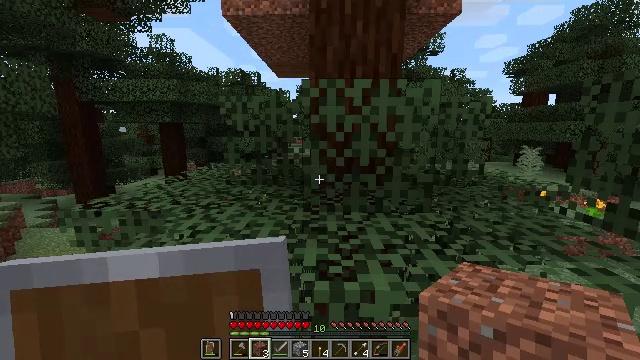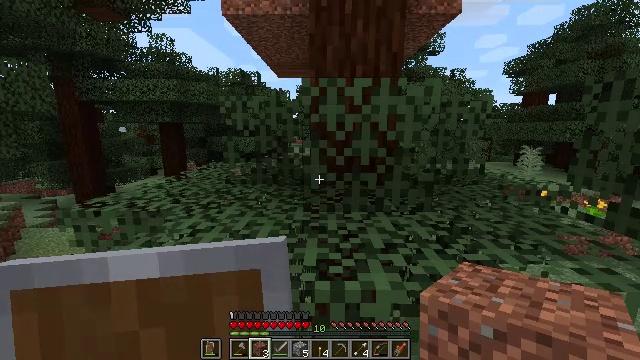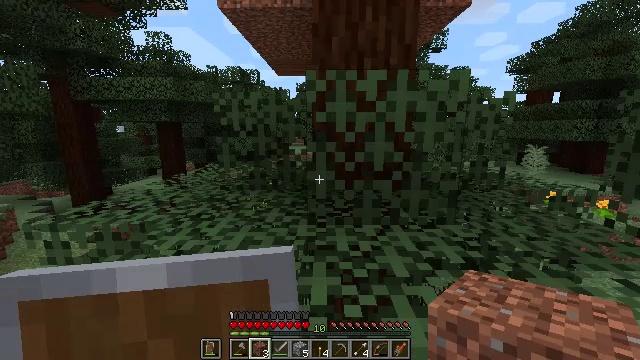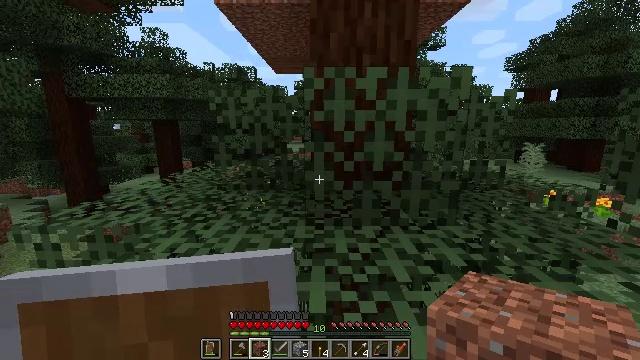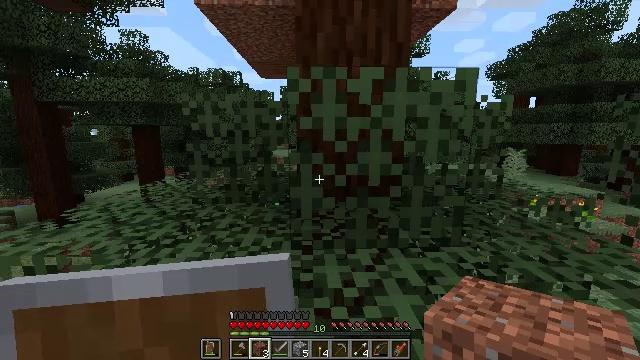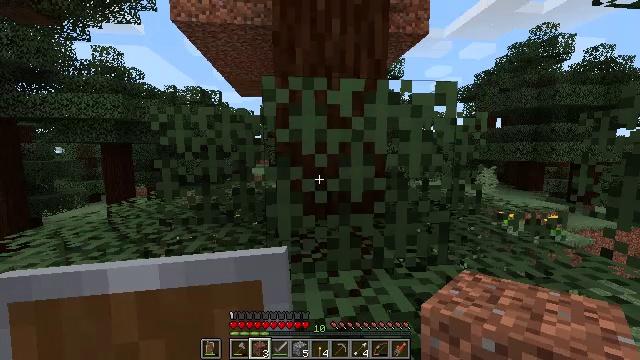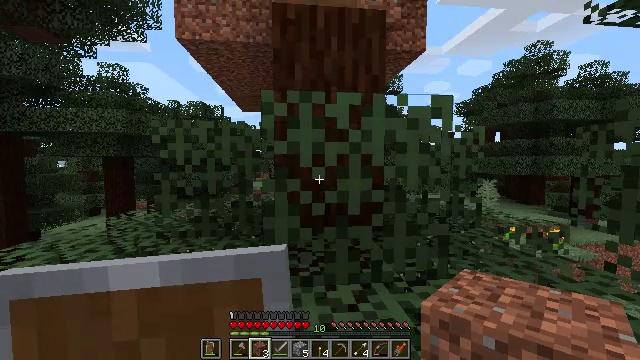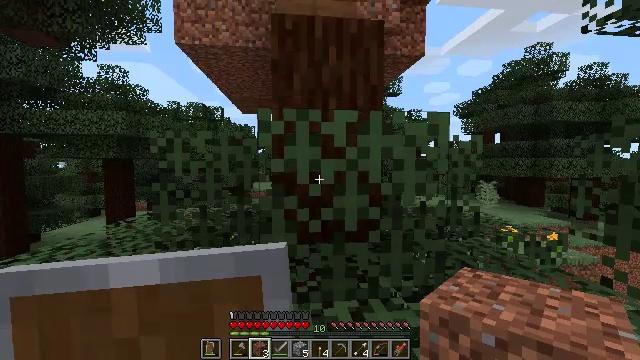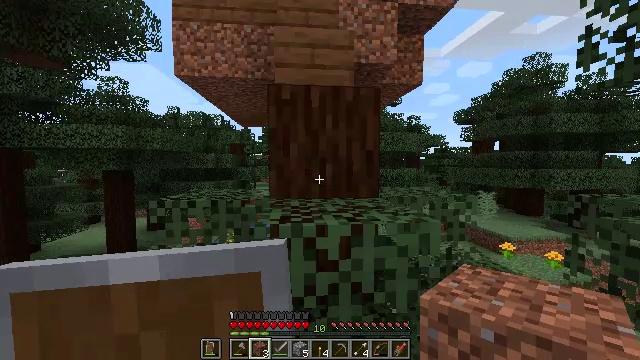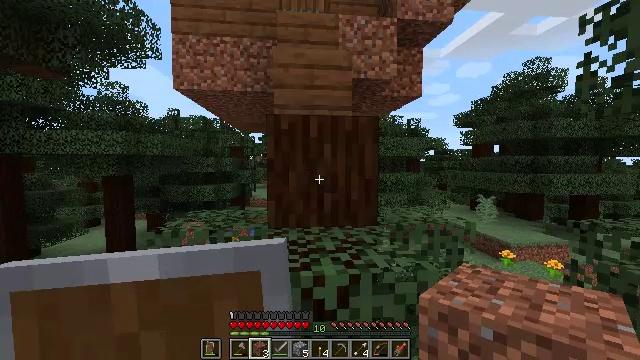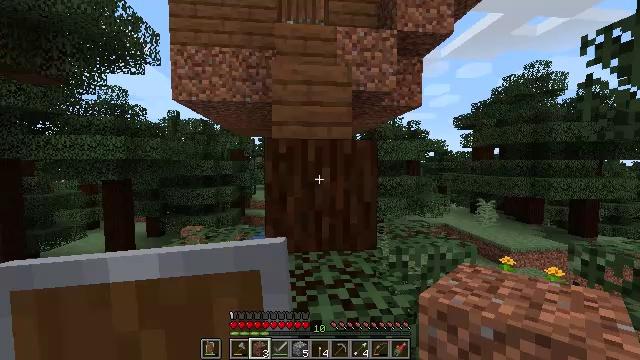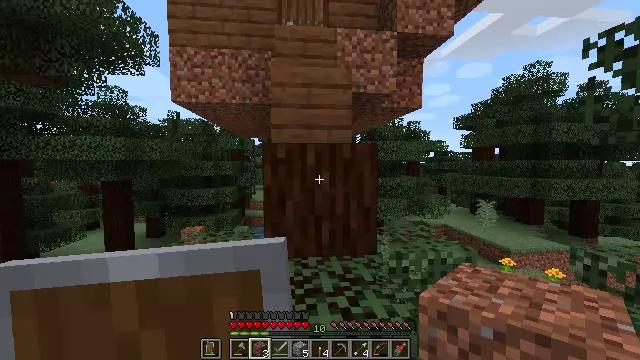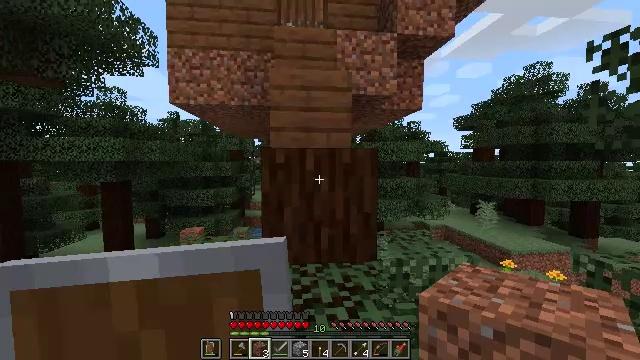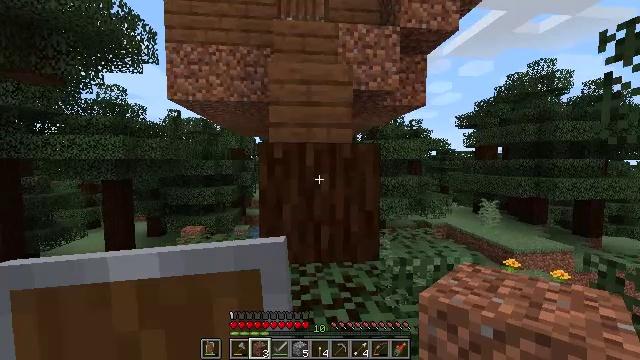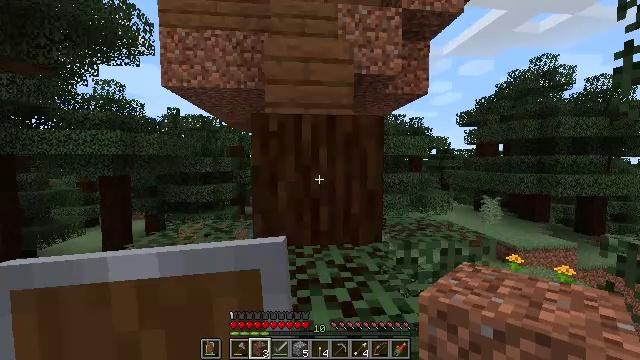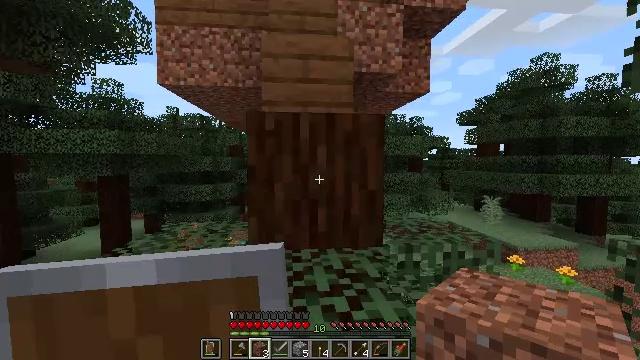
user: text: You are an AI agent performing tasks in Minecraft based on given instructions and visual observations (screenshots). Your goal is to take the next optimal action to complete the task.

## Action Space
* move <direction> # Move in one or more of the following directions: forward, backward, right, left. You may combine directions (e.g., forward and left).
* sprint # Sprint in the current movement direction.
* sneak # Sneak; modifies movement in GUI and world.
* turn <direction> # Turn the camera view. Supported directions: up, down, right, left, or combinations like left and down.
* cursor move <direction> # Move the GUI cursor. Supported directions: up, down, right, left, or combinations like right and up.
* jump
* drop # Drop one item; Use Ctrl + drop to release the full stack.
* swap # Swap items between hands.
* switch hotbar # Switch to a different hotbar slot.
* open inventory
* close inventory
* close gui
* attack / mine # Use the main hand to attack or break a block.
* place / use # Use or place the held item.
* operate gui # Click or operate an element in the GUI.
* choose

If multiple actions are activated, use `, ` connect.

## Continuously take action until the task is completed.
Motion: motion action
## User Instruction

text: Destroy the wheat to collect it.
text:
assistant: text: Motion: move forward, jump
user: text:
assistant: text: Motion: move forward
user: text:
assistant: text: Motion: move forward
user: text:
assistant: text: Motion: move forward, turn right and up
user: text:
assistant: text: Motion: move forward, turn right and up
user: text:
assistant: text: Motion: move forward, turn up
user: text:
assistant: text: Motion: move forward, jump
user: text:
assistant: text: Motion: move forward, jump
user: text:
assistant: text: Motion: move forward, jump
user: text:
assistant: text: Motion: move forward
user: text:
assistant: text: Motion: move forward
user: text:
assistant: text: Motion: move forward
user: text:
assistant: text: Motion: move forward
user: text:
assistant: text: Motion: move forward
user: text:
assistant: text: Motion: move forward
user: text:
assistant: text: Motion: move forward
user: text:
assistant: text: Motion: move forward
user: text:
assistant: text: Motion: move forward, jump
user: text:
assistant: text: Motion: move forward, turn left, jump
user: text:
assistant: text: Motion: move forward, jump
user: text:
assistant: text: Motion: move forward
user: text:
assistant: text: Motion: move forward
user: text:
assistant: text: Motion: move forward
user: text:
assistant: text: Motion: move forward
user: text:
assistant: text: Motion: move forward
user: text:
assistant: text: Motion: move forward, jump
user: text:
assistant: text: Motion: move forward, jump
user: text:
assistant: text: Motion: move forward, jump
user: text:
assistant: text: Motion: move forward, jump
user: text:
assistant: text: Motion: move forward, turn left and down